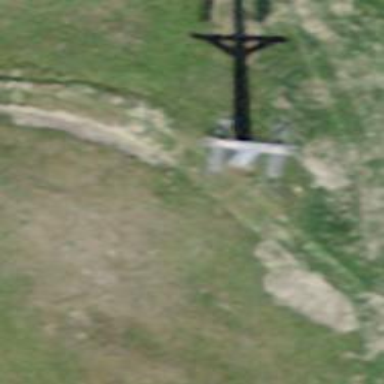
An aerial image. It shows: Pylon for aerialway.